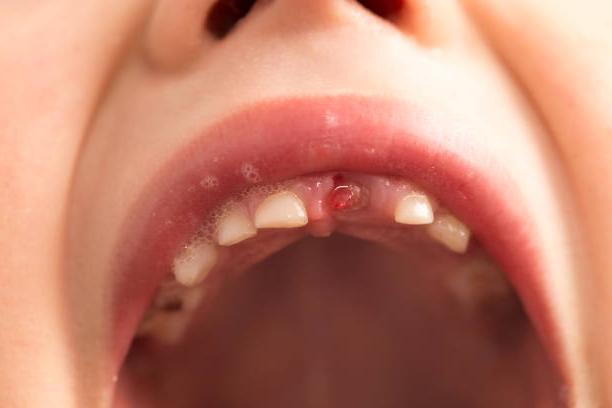
Condition: hypodontia